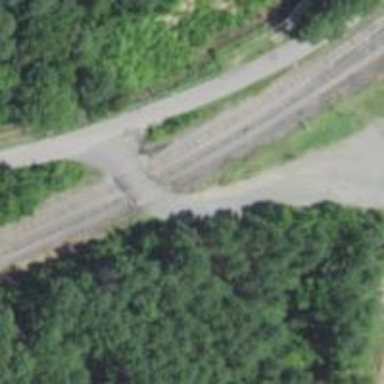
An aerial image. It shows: Rail spur service.